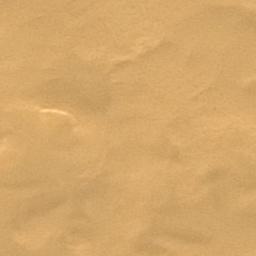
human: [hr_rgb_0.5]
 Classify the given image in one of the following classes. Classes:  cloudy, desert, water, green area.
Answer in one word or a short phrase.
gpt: desert